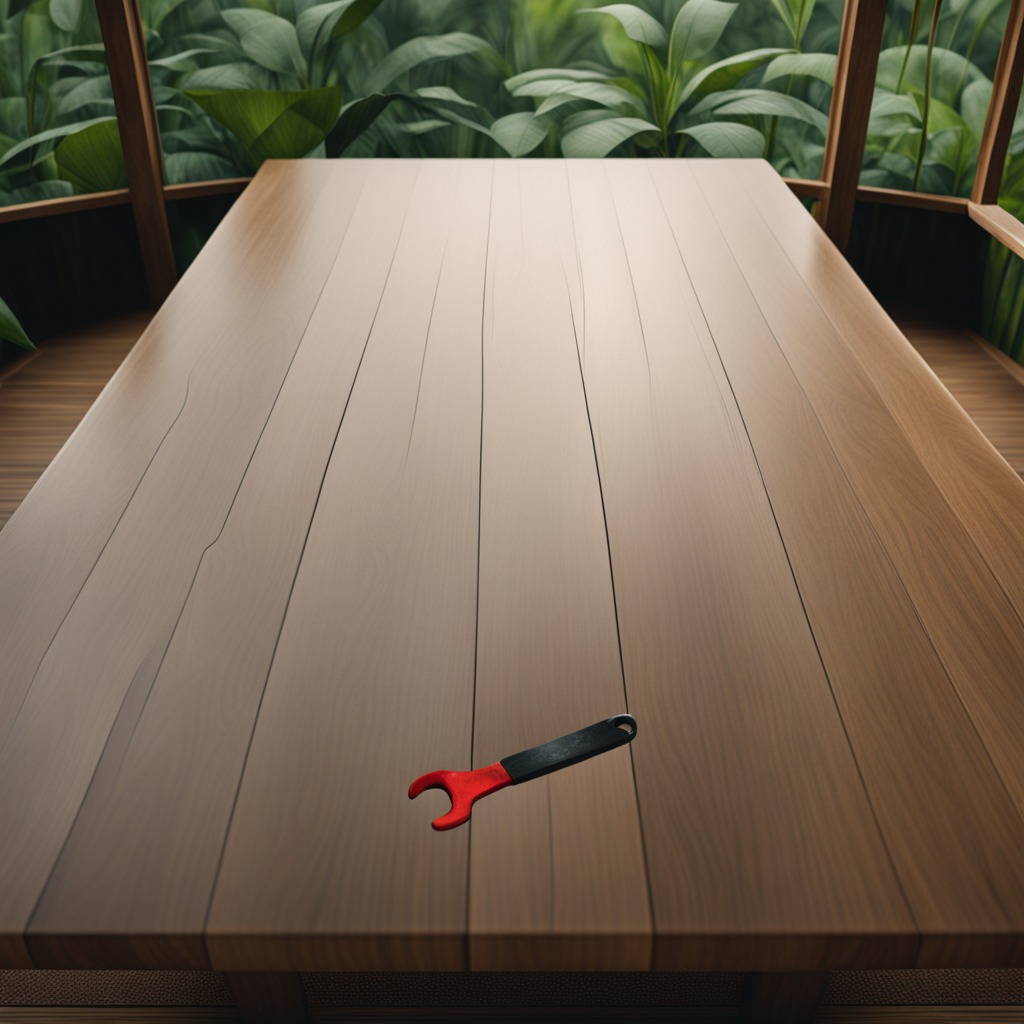
An wrench is lying on a wooden table in a jungle field workshop tent.